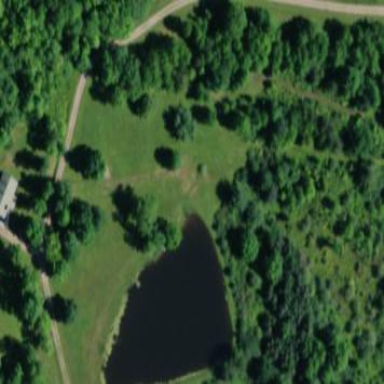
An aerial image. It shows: Peaceful pond surrounded by nature.